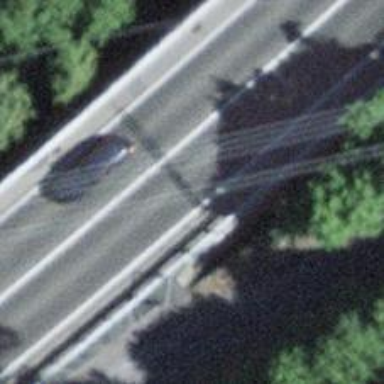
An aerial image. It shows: Asphalt road classified as trunk highway.